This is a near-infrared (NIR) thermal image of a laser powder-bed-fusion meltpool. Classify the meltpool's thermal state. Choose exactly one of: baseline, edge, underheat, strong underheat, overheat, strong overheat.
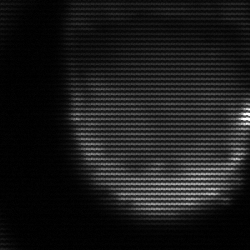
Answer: edge